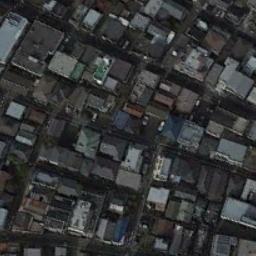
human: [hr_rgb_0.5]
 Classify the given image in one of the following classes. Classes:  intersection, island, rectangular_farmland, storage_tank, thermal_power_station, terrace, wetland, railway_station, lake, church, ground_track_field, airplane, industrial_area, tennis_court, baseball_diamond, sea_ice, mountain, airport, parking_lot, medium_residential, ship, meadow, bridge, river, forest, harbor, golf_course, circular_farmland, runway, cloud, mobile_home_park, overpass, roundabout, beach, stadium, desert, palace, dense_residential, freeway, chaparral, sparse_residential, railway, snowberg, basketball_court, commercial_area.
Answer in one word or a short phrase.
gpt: dense_residential